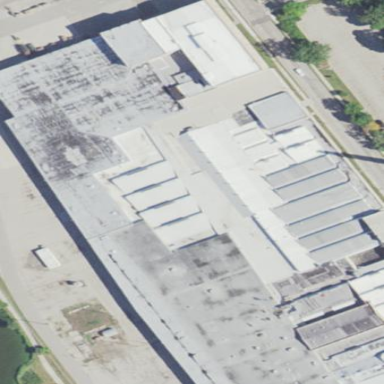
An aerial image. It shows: Industrial building.